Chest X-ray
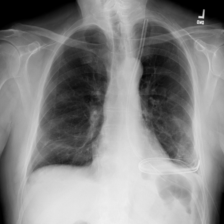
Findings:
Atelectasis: negative
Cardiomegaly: negative
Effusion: negative
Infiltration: negative
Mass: negative
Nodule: negative
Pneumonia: negative
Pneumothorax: negative
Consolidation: negative
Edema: negative
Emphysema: positive
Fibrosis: negative
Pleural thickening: negative
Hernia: negative